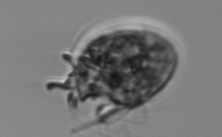
Label: Strombidium_morphotype1